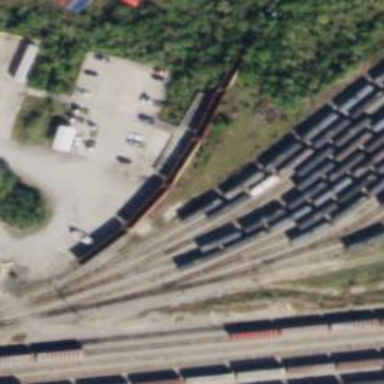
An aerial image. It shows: Loading ramp for railways.